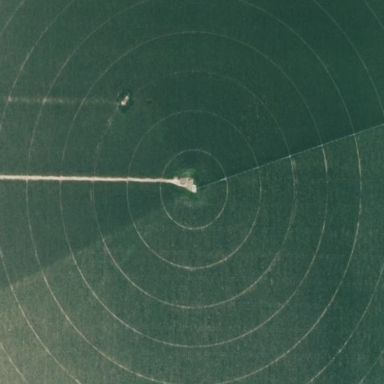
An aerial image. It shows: Farmland with pivot irrigation system.